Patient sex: M
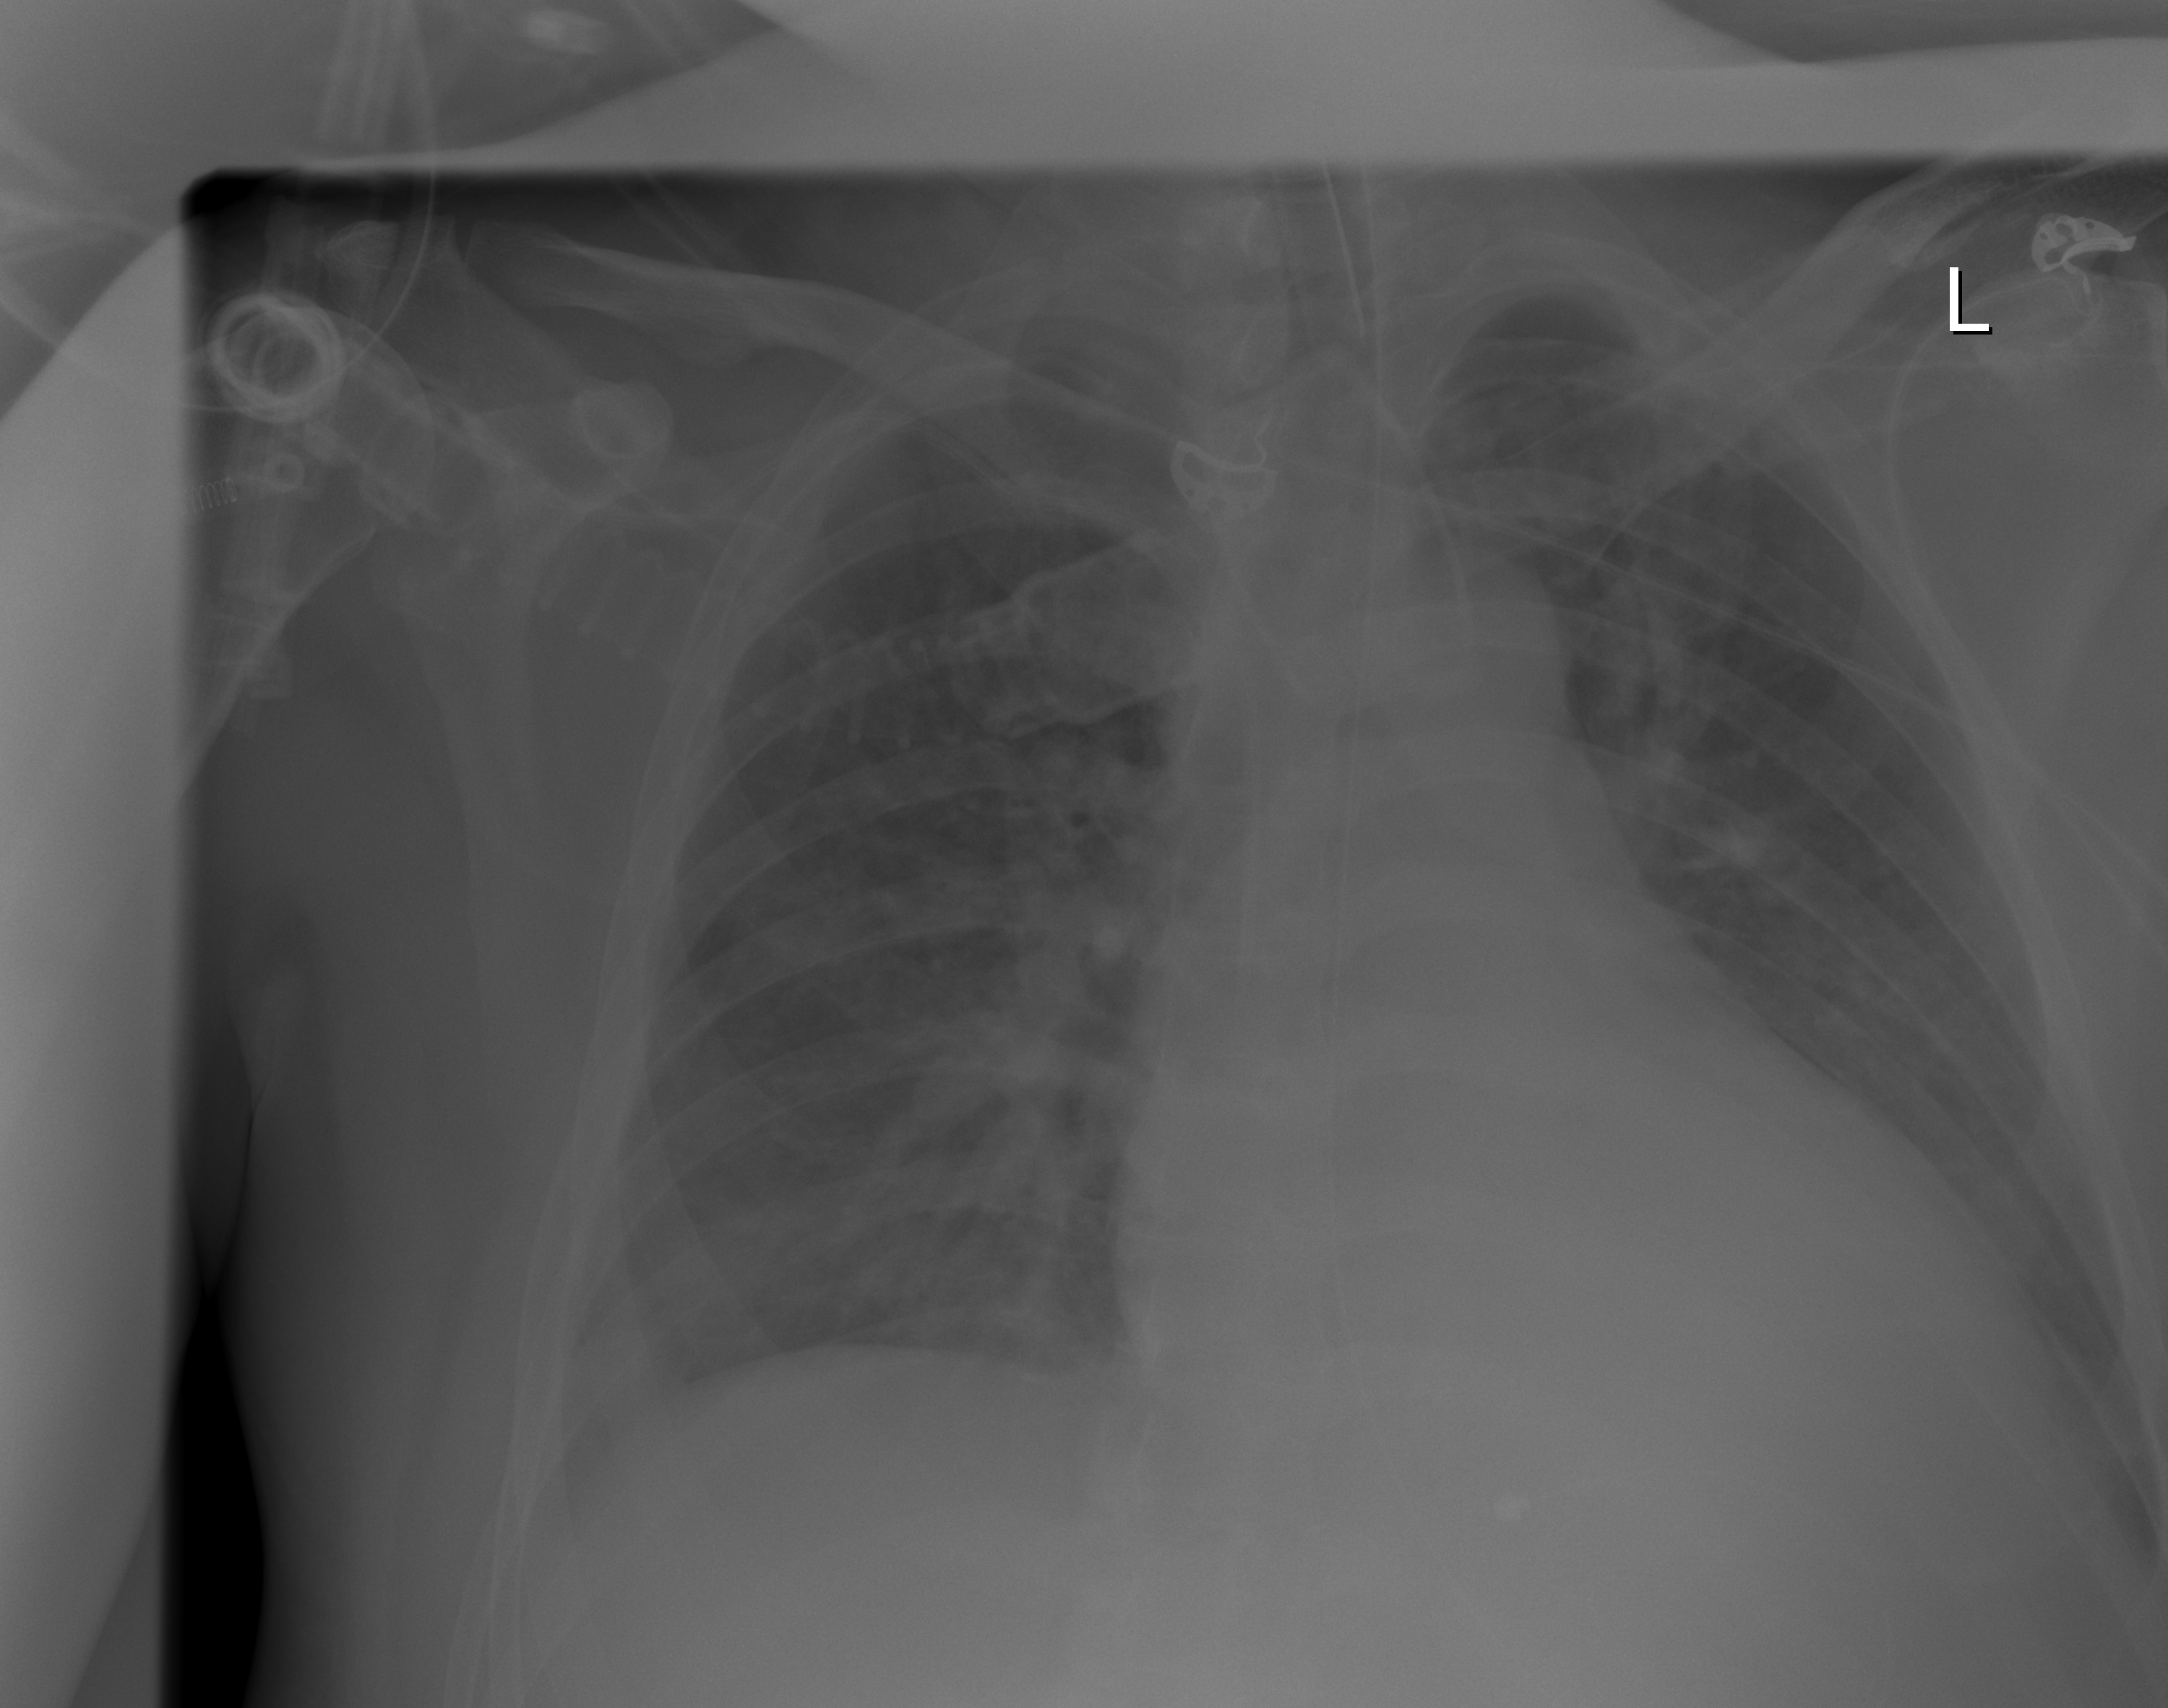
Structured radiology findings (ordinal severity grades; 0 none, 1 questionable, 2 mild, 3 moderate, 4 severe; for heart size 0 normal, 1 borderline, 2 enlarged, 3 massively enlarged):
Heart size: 0
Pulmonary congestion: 3
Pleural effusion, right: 2
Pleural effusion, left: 1
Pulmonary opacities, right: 2
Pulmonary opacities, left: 0
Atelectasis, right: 2
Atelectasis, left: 0